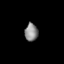
Tissue: lung
Cell type: Others
Senescence score: 0.2135
Nuclear area (px): 231
Mean DAPI intensity: 136.087